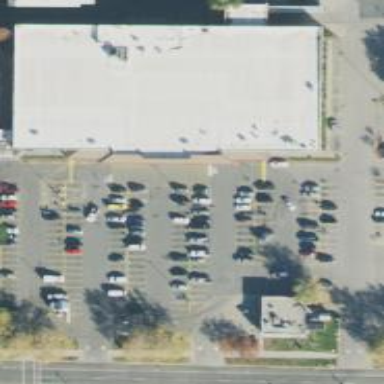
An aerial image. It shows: Parking space.